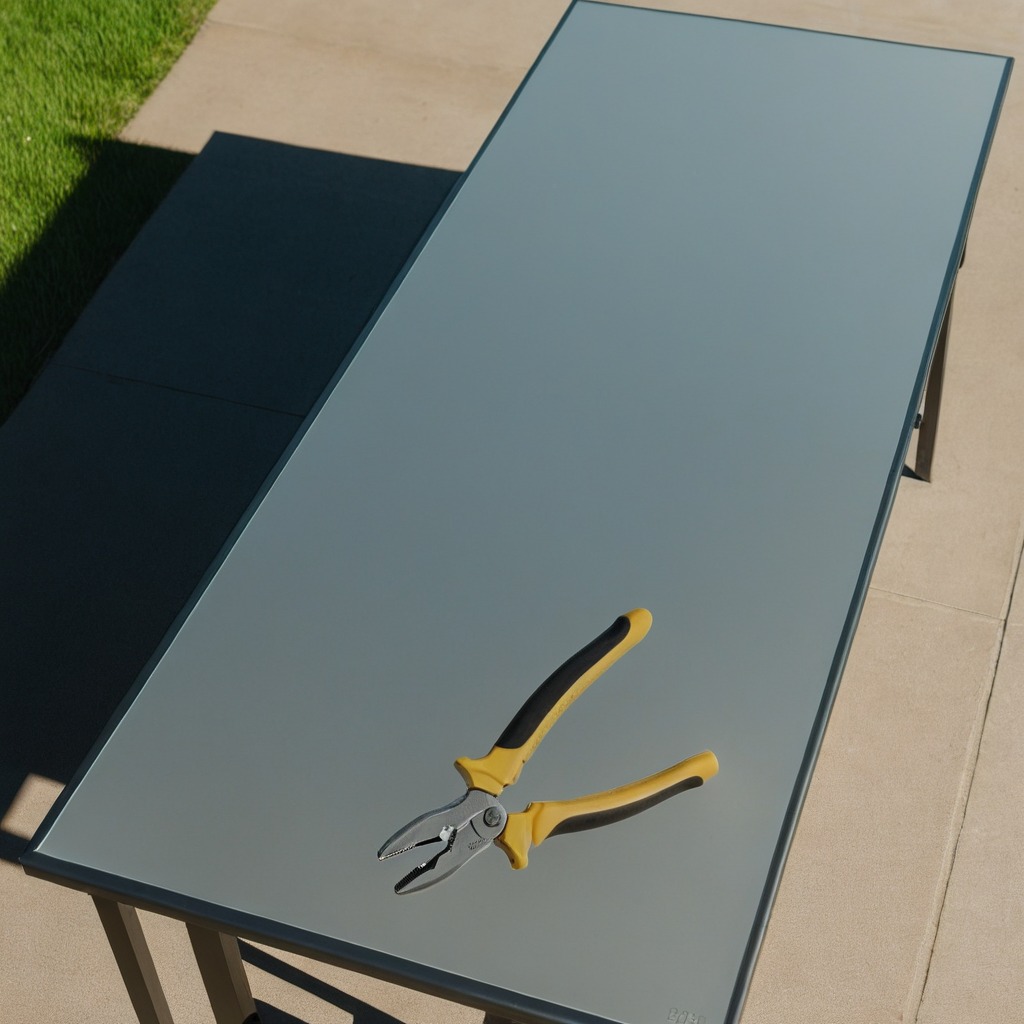
A plier is lying on a textured surface.